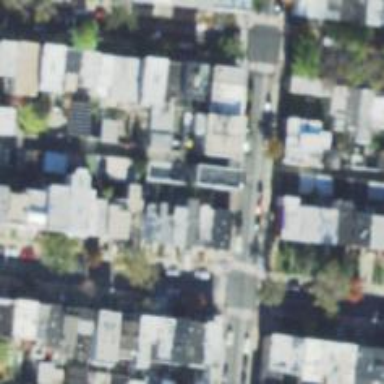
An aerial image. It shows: Alleyway designated as service road.